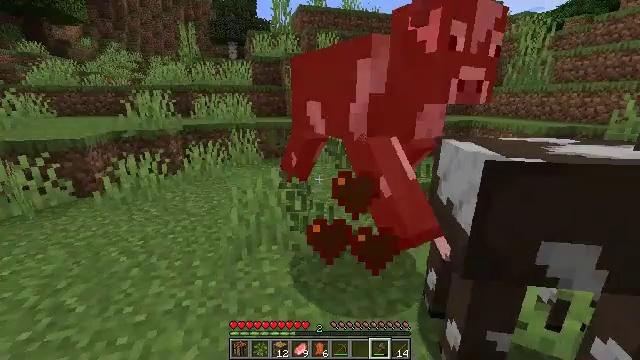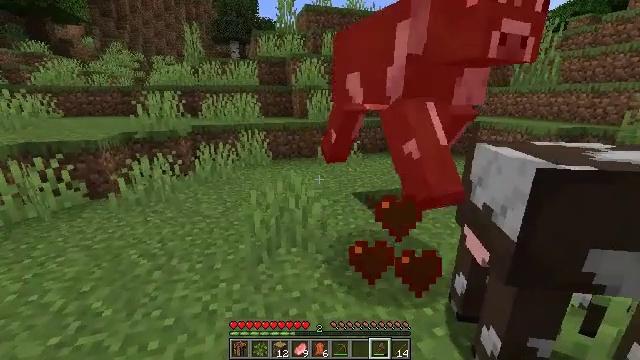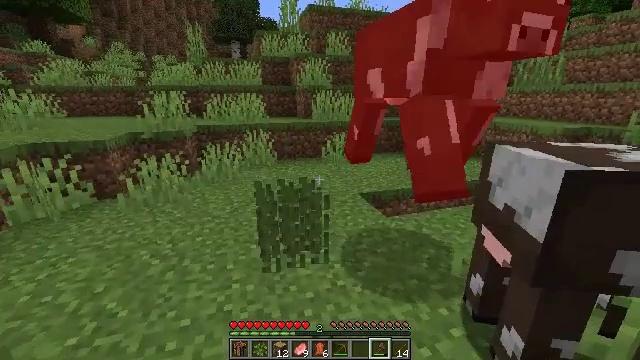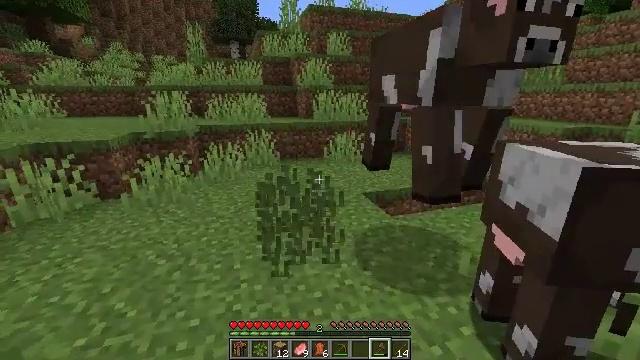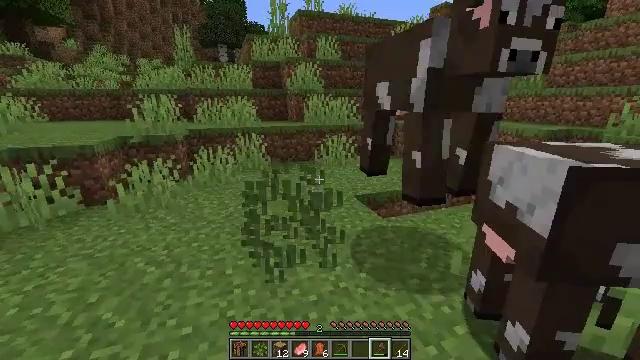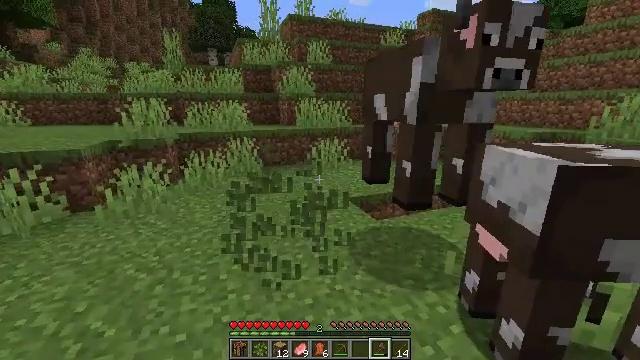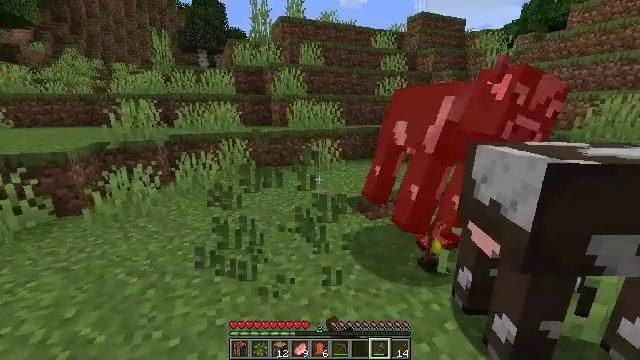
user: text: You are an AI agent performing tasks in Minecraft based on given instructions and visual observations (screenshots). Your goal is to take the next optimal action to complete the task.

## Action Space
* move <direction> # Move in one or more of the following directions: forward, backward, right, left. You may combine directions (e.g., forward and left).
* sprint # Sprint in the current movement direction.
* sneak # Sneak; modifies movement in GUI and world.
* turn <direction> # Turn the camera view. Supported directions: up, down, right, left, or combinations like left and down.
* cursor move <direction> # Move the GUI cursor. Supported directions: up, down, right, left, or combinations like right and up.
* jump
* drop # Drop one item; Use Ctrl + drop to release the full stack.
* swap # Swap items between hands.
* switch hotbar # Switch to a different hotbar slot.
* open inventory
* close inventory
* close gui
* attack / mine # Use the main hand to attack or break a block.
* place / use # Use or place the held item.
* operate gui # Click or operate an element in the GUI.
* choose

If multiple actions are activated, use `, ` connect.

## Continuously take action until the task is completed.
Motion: motion action
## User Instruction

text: Kill mobs.
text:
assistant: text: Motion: move left, attack / mine
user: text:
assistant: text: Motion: attack / mine
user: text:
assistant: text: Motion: attack / mine
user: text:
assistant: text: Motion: turn right
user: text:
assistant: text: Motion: turn right, attack / mine
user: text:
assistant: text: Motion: turn right, attack / mine
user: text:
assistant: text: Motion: attack / mine